Interaction volume radius: 5 \u00c5
Interaction volume height: 35 \u00c5
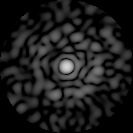
Disorder parameter: 0.839